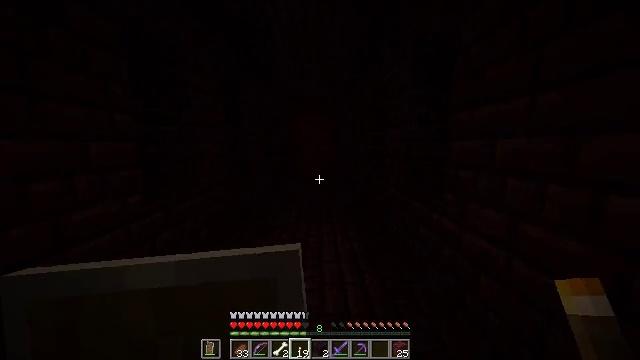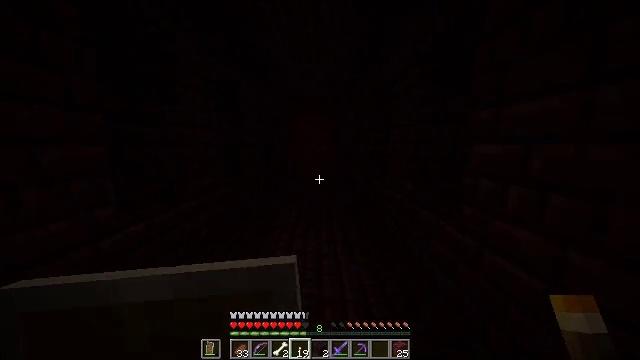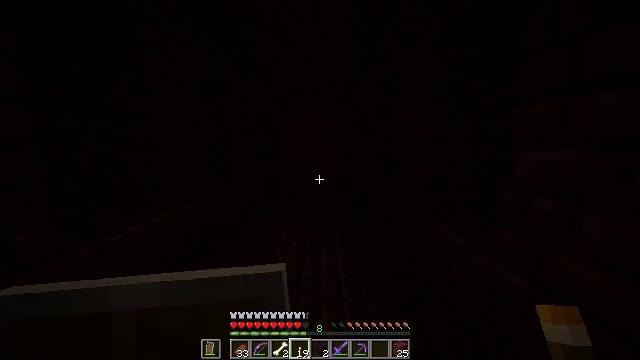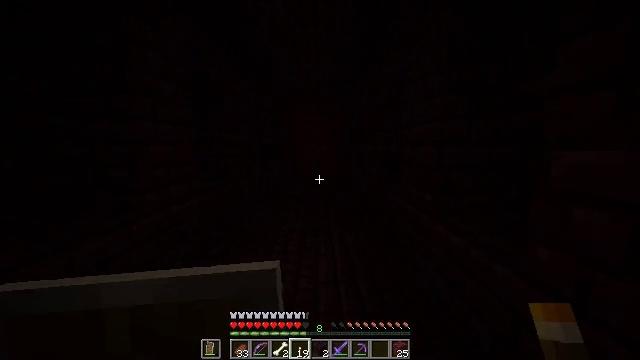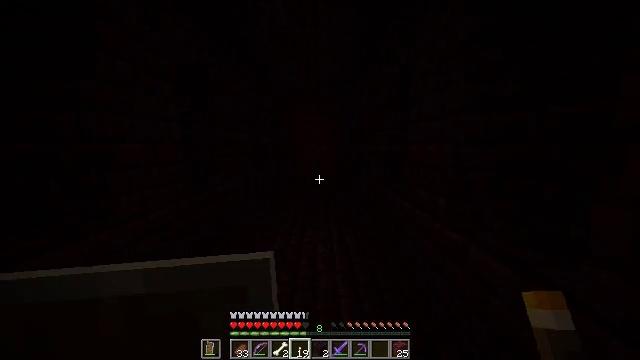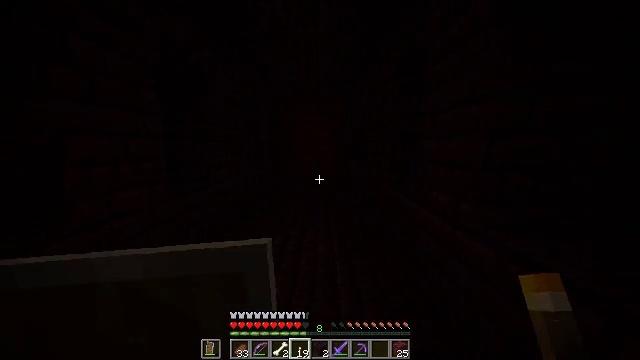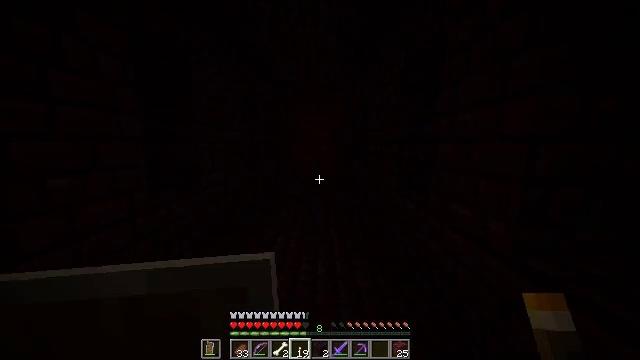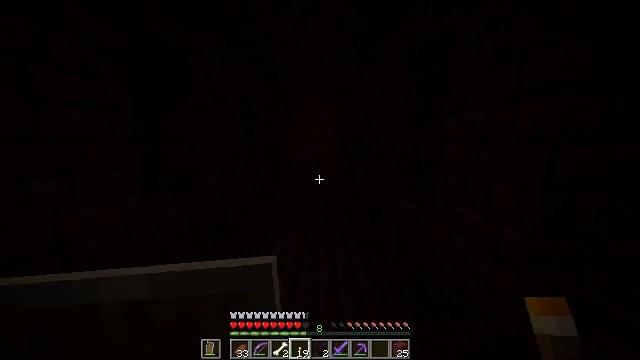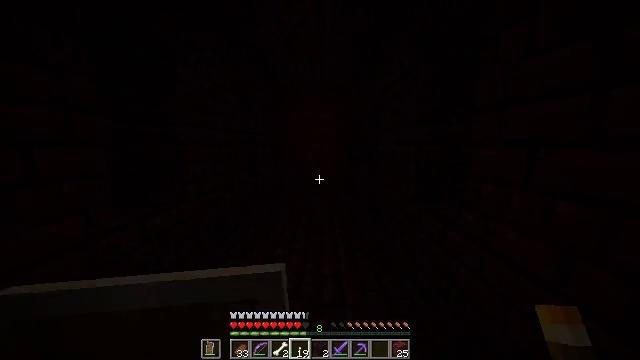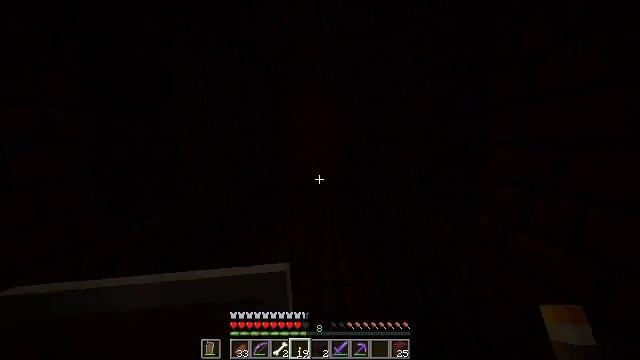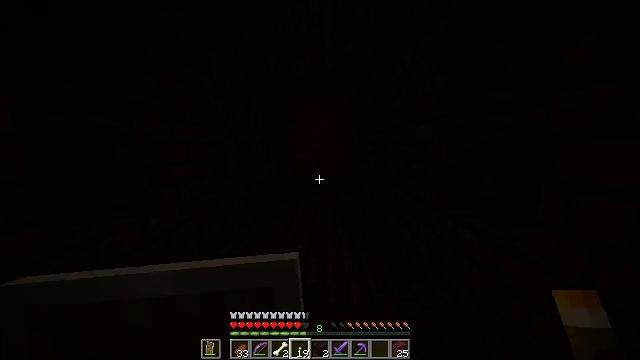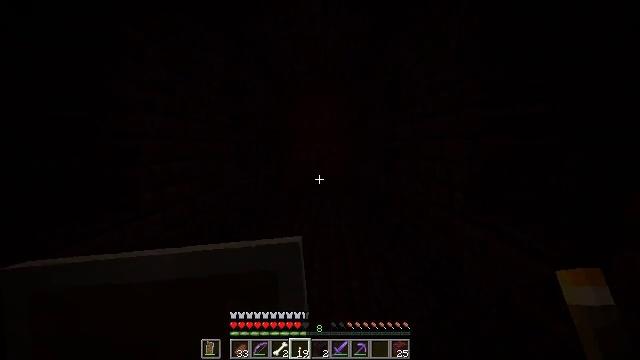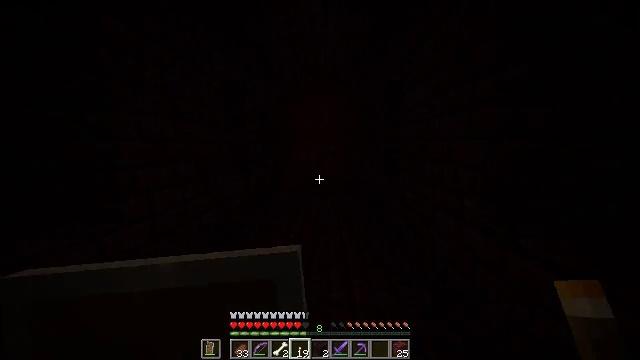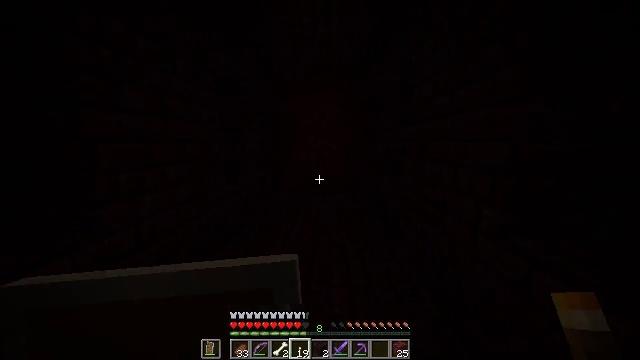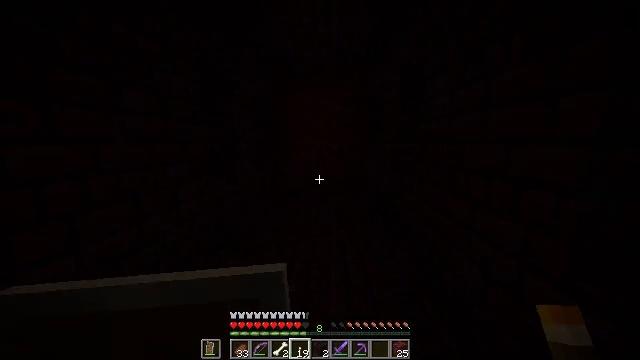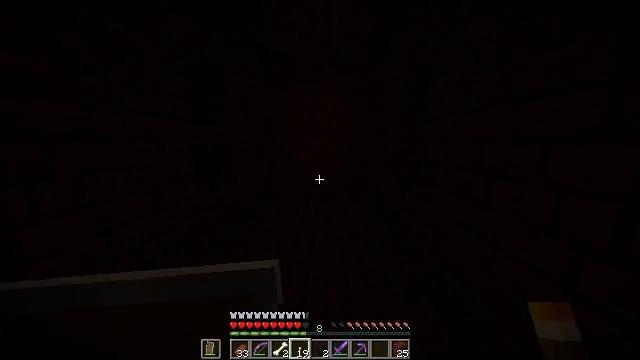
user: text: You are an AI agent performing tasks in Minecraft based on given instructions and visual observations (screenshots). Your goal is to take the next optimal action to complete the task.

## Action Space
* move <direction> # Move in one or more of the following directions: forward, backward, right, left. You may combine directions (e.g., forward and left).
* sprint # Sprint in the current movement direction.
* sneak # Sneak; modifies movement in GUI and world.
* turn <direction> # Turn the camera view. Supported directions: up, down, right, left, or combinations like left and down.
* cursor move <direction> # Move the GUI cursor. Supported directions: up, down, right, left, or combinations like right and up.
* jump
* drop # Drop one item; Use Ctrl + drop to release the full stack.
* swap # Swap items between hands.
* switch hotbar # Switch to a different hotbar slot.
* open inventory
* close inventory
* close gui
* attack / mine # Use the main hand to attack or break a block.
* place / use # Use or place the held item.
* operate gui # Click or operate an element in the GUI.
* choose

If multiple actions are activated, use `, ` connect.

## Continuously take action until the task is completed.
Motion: motion action
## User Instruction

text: Gather warped wart block from the Nether.
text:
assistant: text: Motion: move forward
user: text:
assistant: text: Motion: move forward
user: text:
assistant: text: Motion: move forward
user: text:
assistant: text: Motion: move forward
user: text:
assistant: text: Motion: move forward
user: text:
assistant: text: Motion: move forward
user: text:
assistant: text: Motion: move forward
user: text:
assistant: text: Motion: move forward
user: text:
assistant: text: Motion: move forward
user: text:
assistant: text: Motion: move forward
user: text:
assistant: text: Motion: move forward
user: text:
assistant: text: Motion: move forward
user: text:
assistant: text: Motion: move forward
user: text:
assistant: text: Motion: move forward
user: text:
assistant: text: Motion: move forward
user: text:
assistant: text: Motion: move forward
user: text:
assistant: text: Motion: move forward
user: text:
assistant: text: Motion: move forward
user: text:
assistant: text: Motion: move forward
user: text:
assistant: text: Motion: move forward
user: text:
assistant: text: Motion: move forward
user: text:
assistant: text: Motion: move forward
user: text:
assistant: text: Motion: move forward
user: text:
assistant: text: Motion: move forward and move right
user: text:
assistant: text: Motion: move forward and move right
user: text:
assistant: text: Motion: move forward and move right
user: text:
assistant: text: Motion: move forward and move right, turn left
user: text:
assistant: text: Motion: move forward and move right, turn left
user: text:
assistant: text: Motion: move forward and move right, turn left
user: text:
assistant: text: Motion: move forward, turn left